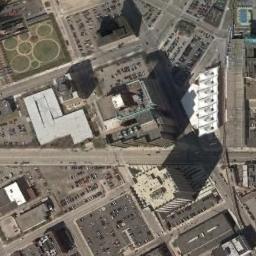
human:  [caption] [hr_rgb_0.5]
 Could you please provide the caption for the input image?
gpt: In a business district there are many tall buildings of different shapes and several roads with many cars  There are many cars in the open space beside the road .

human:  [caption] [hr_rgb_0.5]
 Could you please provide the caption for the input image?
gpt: A spare commercial area has some buildings, Parking lots and a lawn and some roads go through the commercial area .

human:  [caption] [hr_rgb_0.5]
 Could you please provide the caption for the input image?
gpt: The commercial area is near a parking lot .

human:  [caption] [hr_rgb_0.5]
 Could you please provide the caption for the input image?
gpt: There are several cars on the road next to the building .

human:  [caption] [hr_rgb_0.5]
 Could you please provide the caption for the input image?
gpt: There are some parking lots on a commercial area .